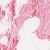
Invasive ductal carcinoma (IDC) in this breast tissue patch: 0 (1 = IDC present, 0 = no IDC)